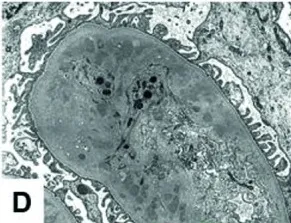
C: Immunofluorescence microscopy shows positive staining for IgM along the glomerular capillary walls.
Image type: pathology (immunostaining)